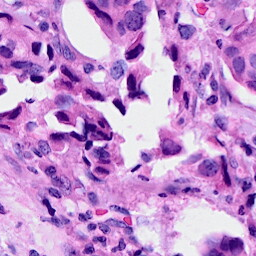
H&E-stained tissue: Breast